Question: I haven't encountered any problem so far on my application while using IE7+ and Google Chrome until I discovered that one of my module has a bug in my ToolkitScriptManager when using Mozilla Firefox.
The best way to understand the error is to show a screen shot:

This is the very first time I saw this error. I tried debugging this by replacing 'ajax:ToolkitScriptManager' to 'asp:ScriptManager' and I think it has something to do with 'AsyncFileUpload' but I can't pinpoint where and how.
If you need more info, just comment below. Thank you.
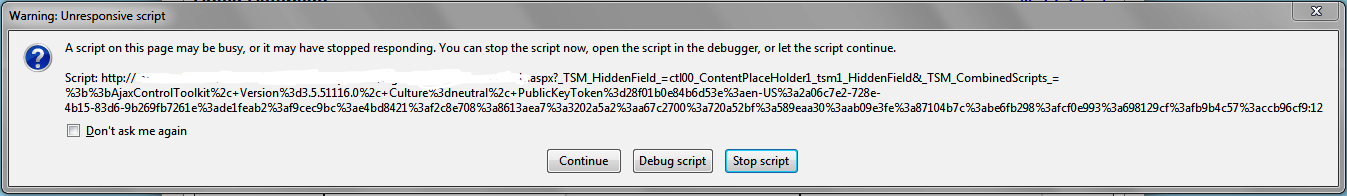
Answer: Try setting the width of the AsyncFileUpload control using css:
Follow below Steps:
- - 'Css(".imageUploaderField input{width:100%!important;}")'
If the result is the same, update your ajax toolkit with the latest
edition.
References:
- <URL>
If it still doesn't work then it could be a Firefox bug.